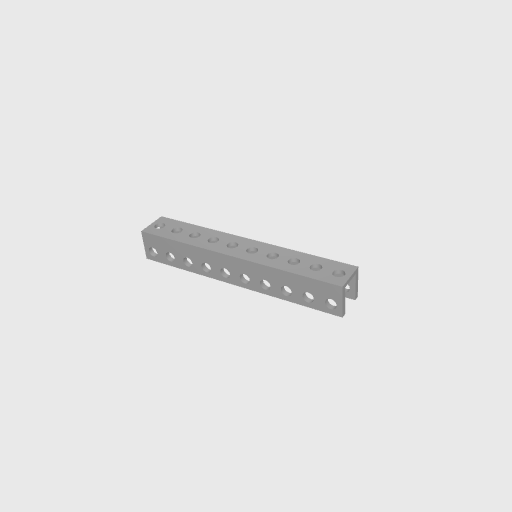
Part: UBeam10H